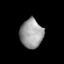
Tissue: prostate
Cell type: T cells
Senescence score: 0.3429
Nuclear area (px): 647
Mean DAPI intensity: 156.637